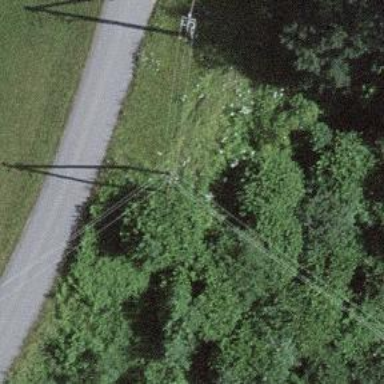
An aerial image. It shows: Minor power line.